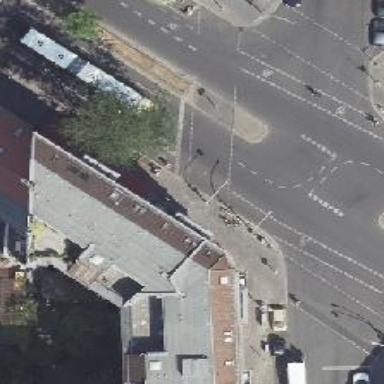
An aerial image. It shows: Road crossing with traffic signals.